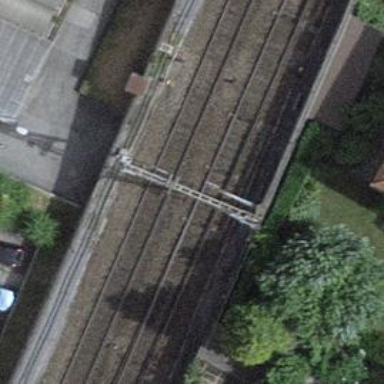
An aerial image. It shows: Railway track with contact line for electrification.